Field crop: maize
Growth stage: 2
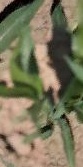
Species: maize